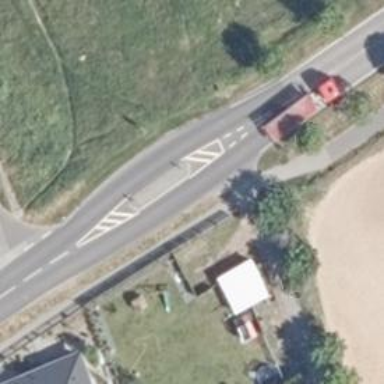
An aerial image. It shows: Traffic calming island.